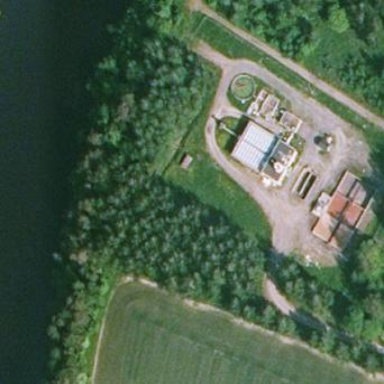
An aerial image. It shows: View of wastewater plant.